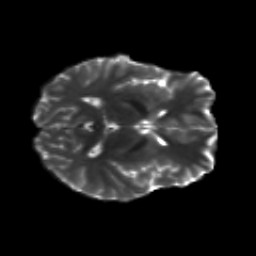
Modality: T2w
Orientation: axial
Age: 19
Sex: male
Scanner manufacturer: siemens
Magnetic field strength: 3 T
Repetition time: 8.8 s
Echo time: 0.085 s